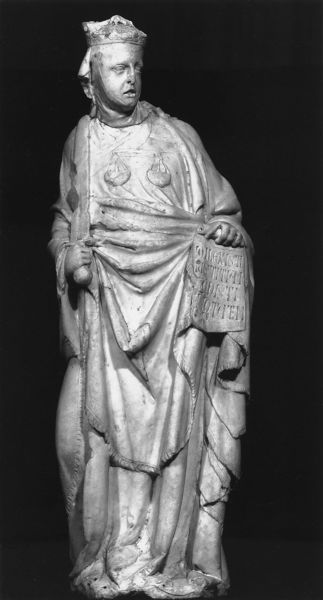
Titel: Iustitia vom Grabmal der Margarete von Brabant
Künstler: Giovanni Pisano
Institution: Genua, Galleria Nazionale di Palazzo Spinola
Schlagwörter: mann, frau, hut, kleid, kleidung, silber, sockel, stein, gewand, adel, krone, skulptur, statue, schrift, könig, metall, bronze, schwert, rolle, papyrus, base, abwesender blick